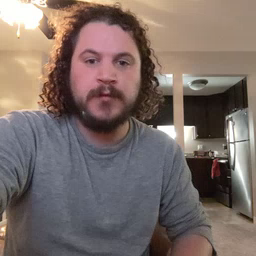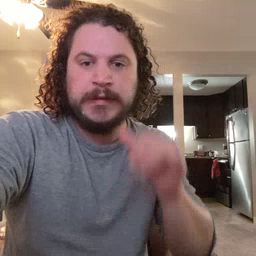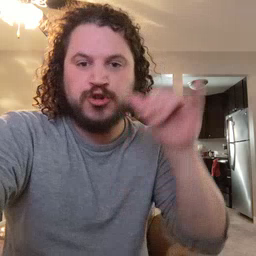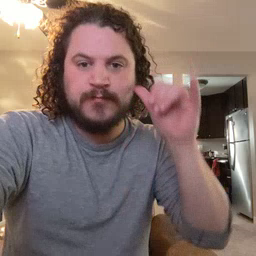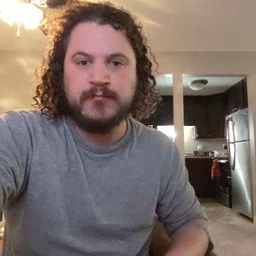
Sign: yesterday